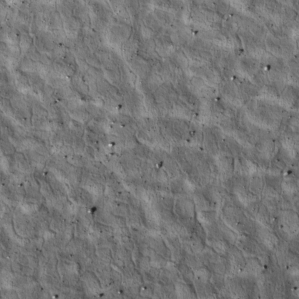
Label: non_frost